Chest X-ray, AP view. Patient: 73 years old, sex M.
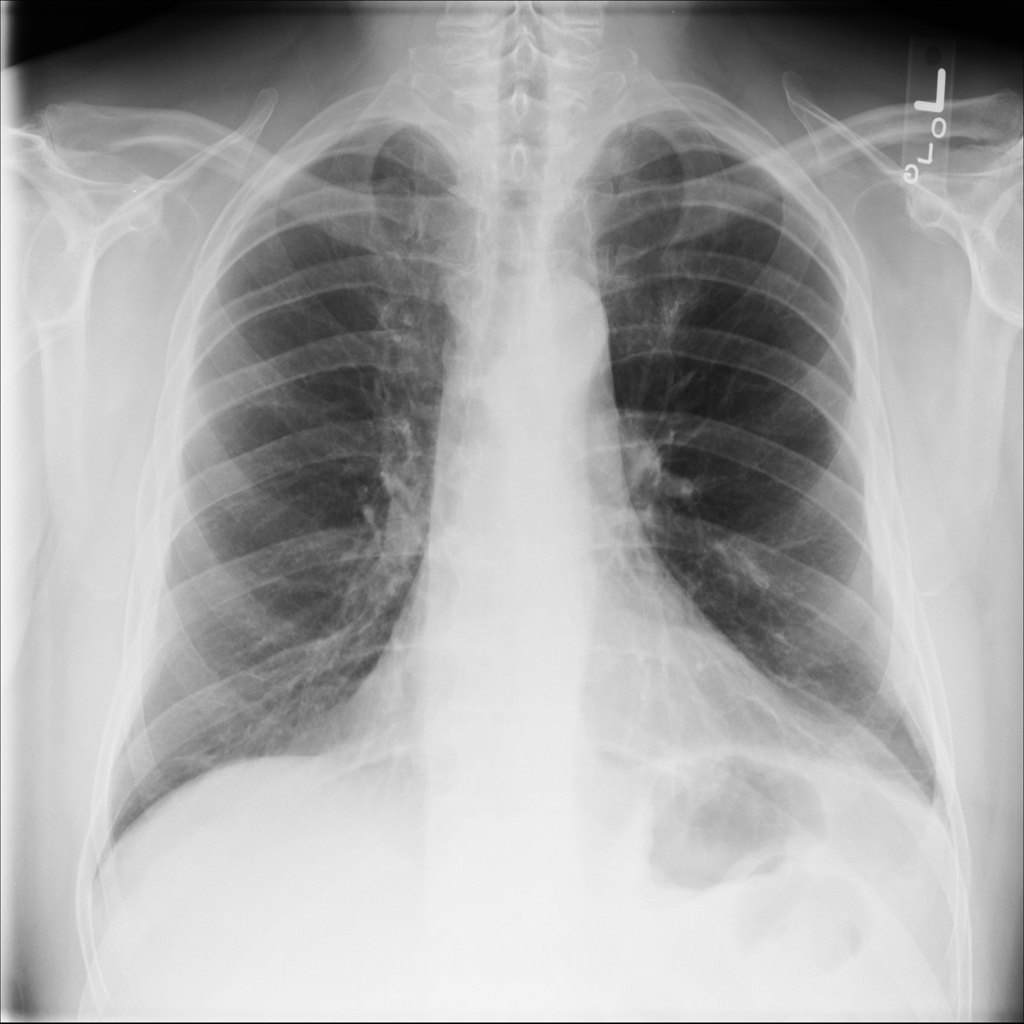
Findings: No Finding